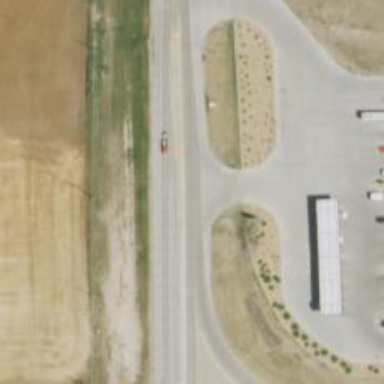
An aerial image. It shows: Trunk highway.